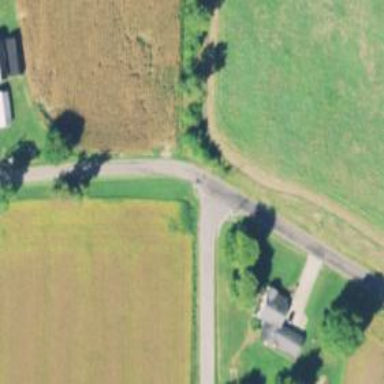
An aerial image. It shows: Secondary road.